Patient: sex M, age 65
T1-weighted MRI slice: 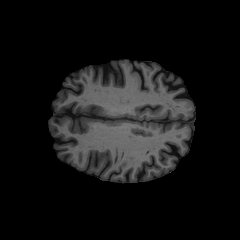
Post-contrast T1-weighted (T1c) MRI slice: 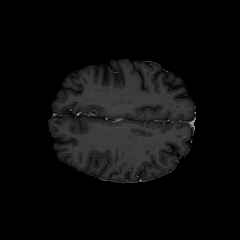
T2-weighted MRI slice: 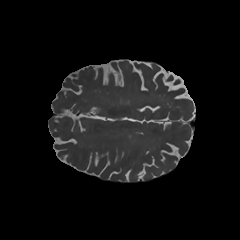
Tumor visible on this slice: no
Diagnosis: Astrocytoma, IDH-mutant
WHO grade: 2